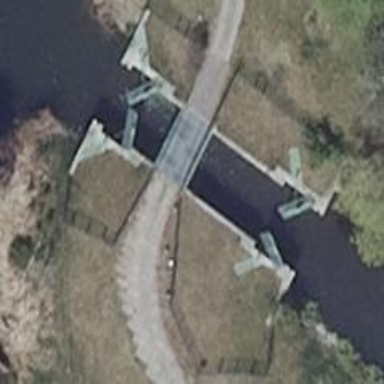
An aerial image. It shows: River with lock obstacle.